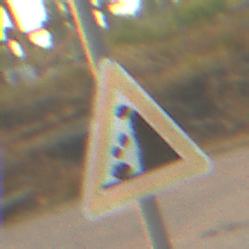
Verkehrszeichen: SteinschlagRechts
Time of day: SunriseSunset
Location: Outdoor (Suburban)
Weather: PartlyCloudy
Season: NotSpecified
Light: Natural